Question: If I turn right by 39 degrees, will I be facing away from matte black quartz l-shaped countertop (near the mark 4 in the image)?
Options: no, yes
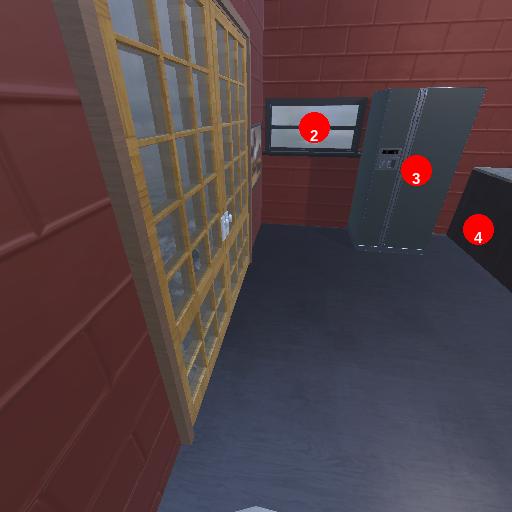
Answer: no